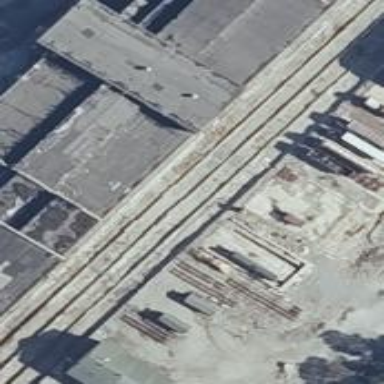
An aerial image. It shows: Traverser railway component.